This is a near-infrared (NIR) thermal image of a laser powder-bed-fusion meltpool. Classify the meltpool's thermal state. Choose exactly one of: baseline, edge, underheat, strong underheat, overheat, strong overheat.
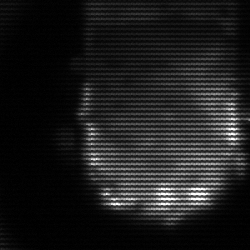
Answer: baseline